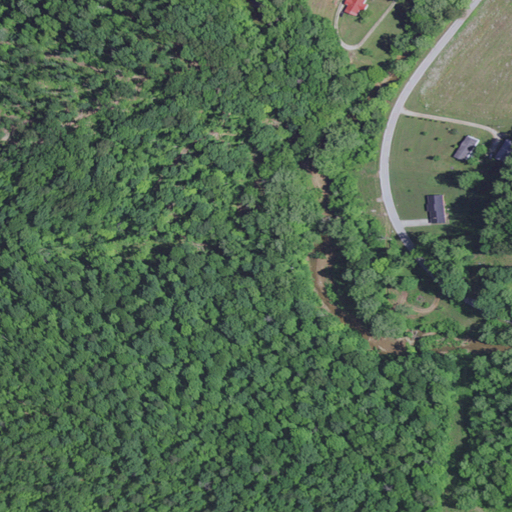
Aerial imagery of valley in Kentucky named Alum Hollow containing deciduous forest, open development, low intensity development, pasture, mixed forest, and medium intensity development